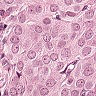
Metastatic tissue present: yes